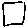
Label: square